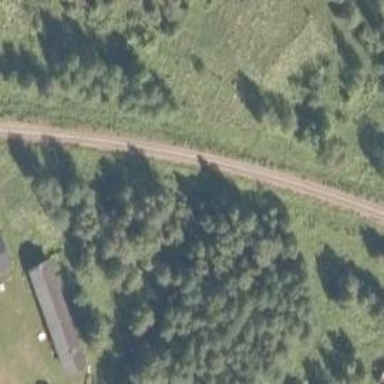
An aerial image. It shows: Continuous rail for railway.